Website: home-depot
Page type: customer-info-address
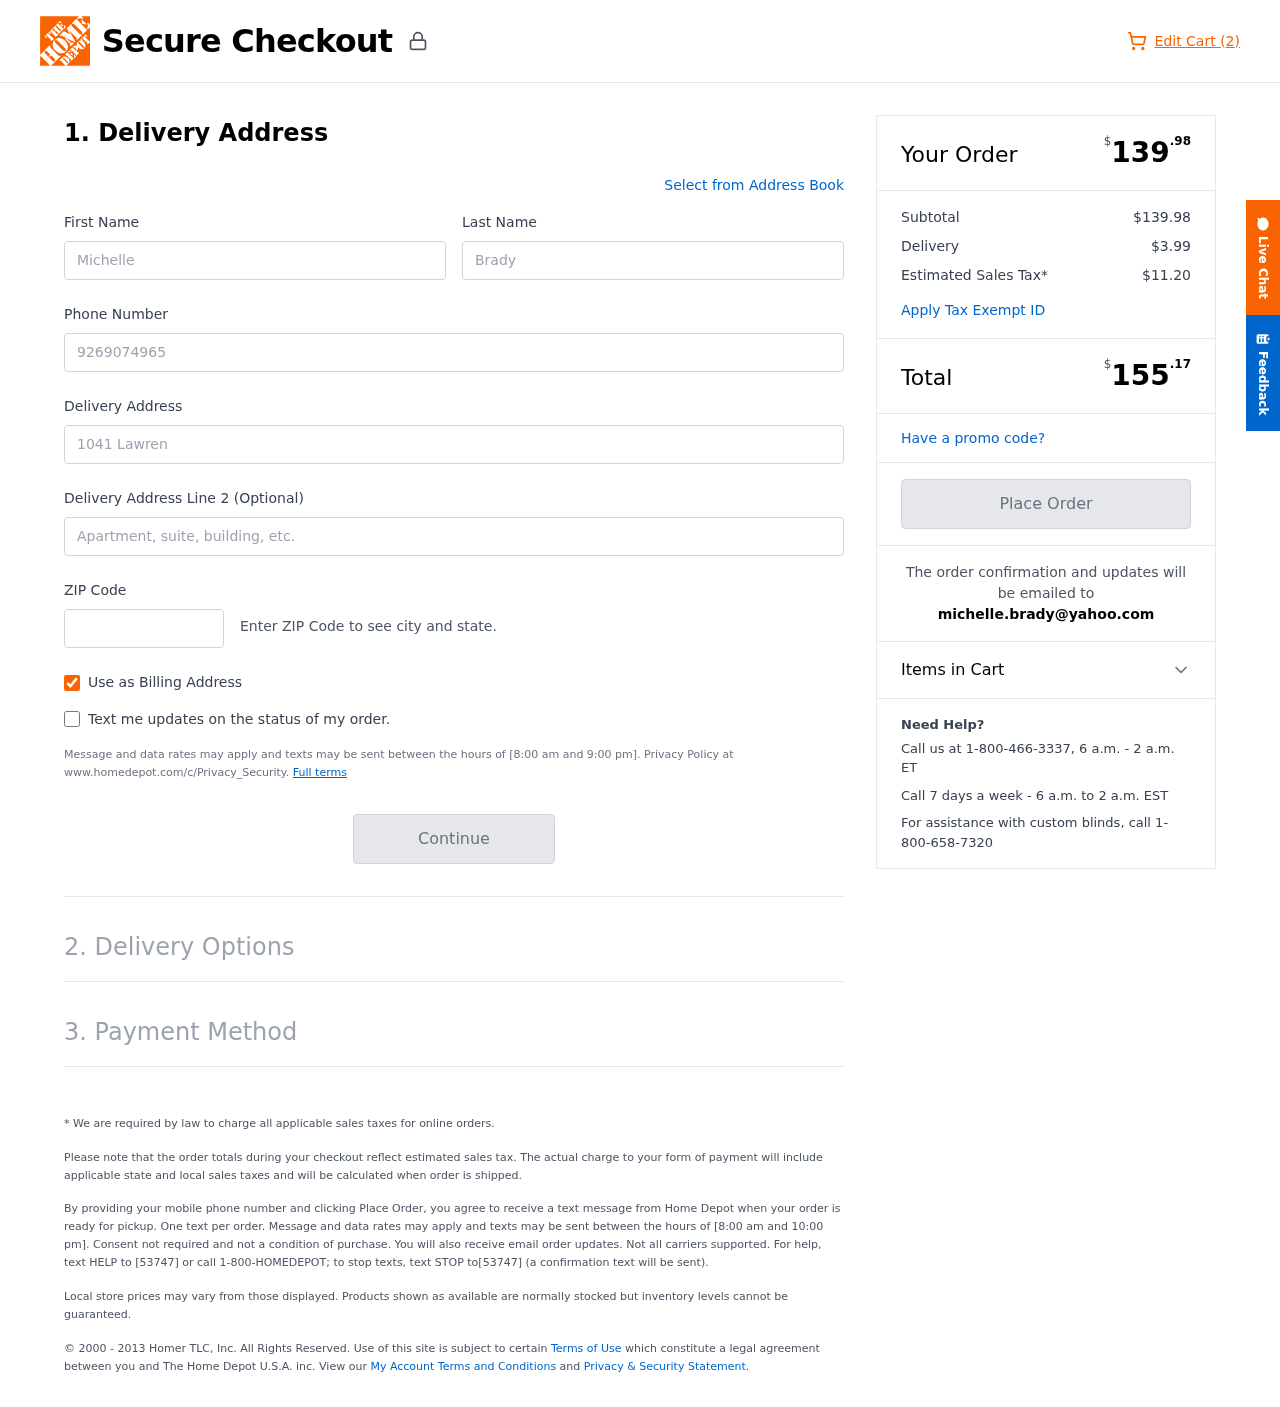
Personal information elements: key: PII_EMAIL
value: michelle.brady@yahoo.com
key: PII_FIRSTNAME
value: Michelle
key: PII_LASTNAME
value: Brady
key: PII_PHONE
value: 9269074965
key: PII_POSTCODE
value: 51229
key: PII_STREET
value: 1041 Lawrence Route
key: PII_STREET2
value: Apt. 568
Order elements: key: ORDER_NUM_ITEMS
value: Edit Cart (2)
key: ORDER_SUBTOTAL_HEADER
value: $139.98
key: ORDER_SUBTOTAL
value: $139.98
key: ORDER_SHIPPING_COST
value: $3.99
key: ORDER_TAX
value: $11.20
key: ORDER_TOTAL2
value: $155.17